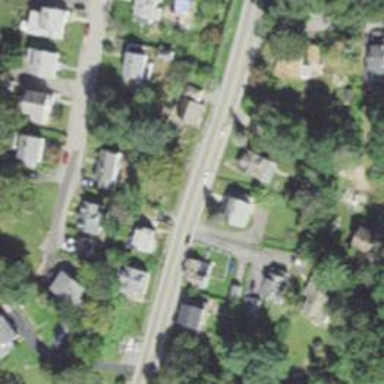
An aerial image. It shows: Residential driveway serving as service road.